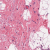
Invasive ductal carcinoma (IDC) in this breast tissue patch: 0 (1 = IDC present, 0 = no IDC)